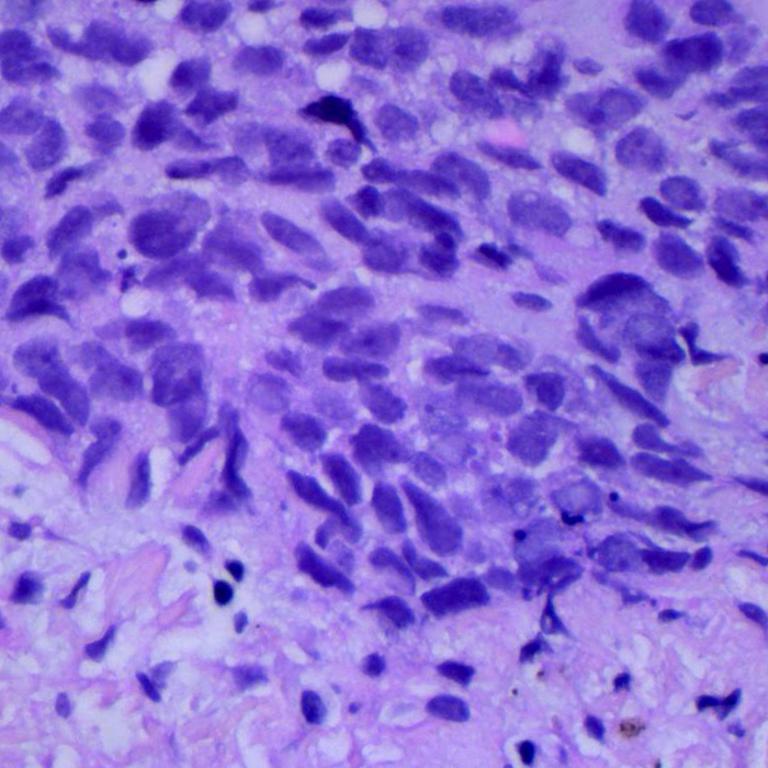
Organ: lung
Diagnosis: squamous carcinomas